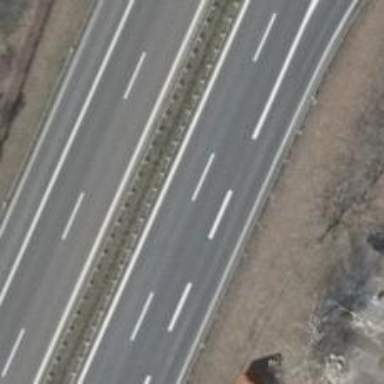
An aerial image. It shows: Asphalt motorway.